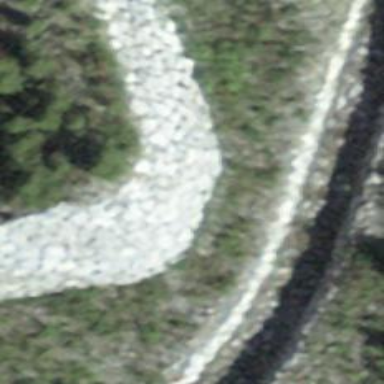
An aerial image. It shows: Embankment created as man-made structure.